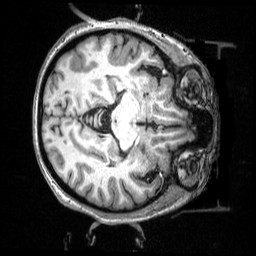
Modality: T1w
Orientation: axial
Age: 50
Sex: female
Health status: ill
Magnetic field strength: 3 T
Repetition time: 2.53 s
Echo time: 0.00331 s